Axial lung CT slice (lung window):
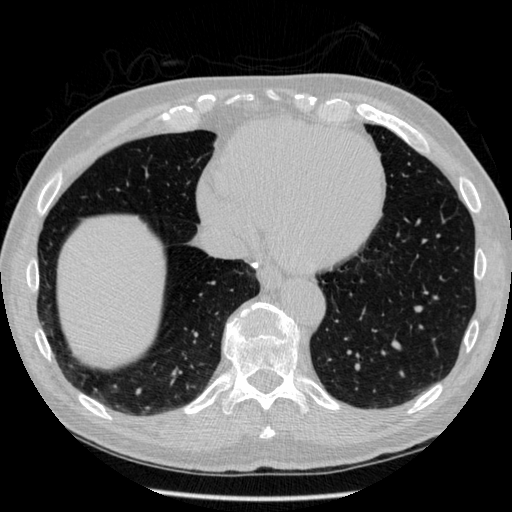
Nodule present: no